Field crop: maize
Growth stage: 2
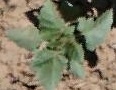
Species: datura